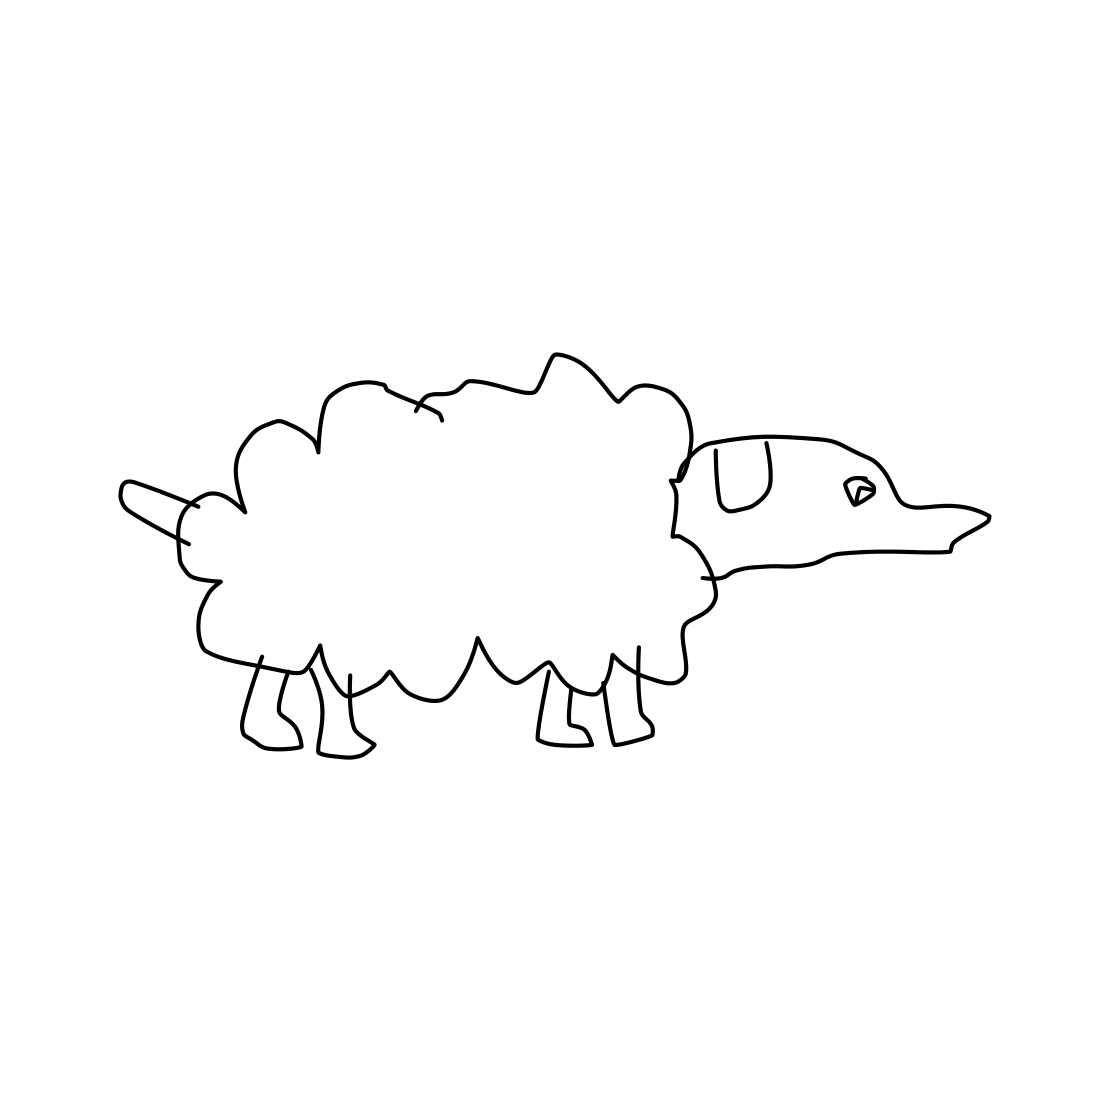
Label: sheep